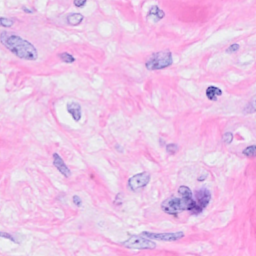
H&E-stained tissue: Breast